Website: home-depot
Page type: review-order
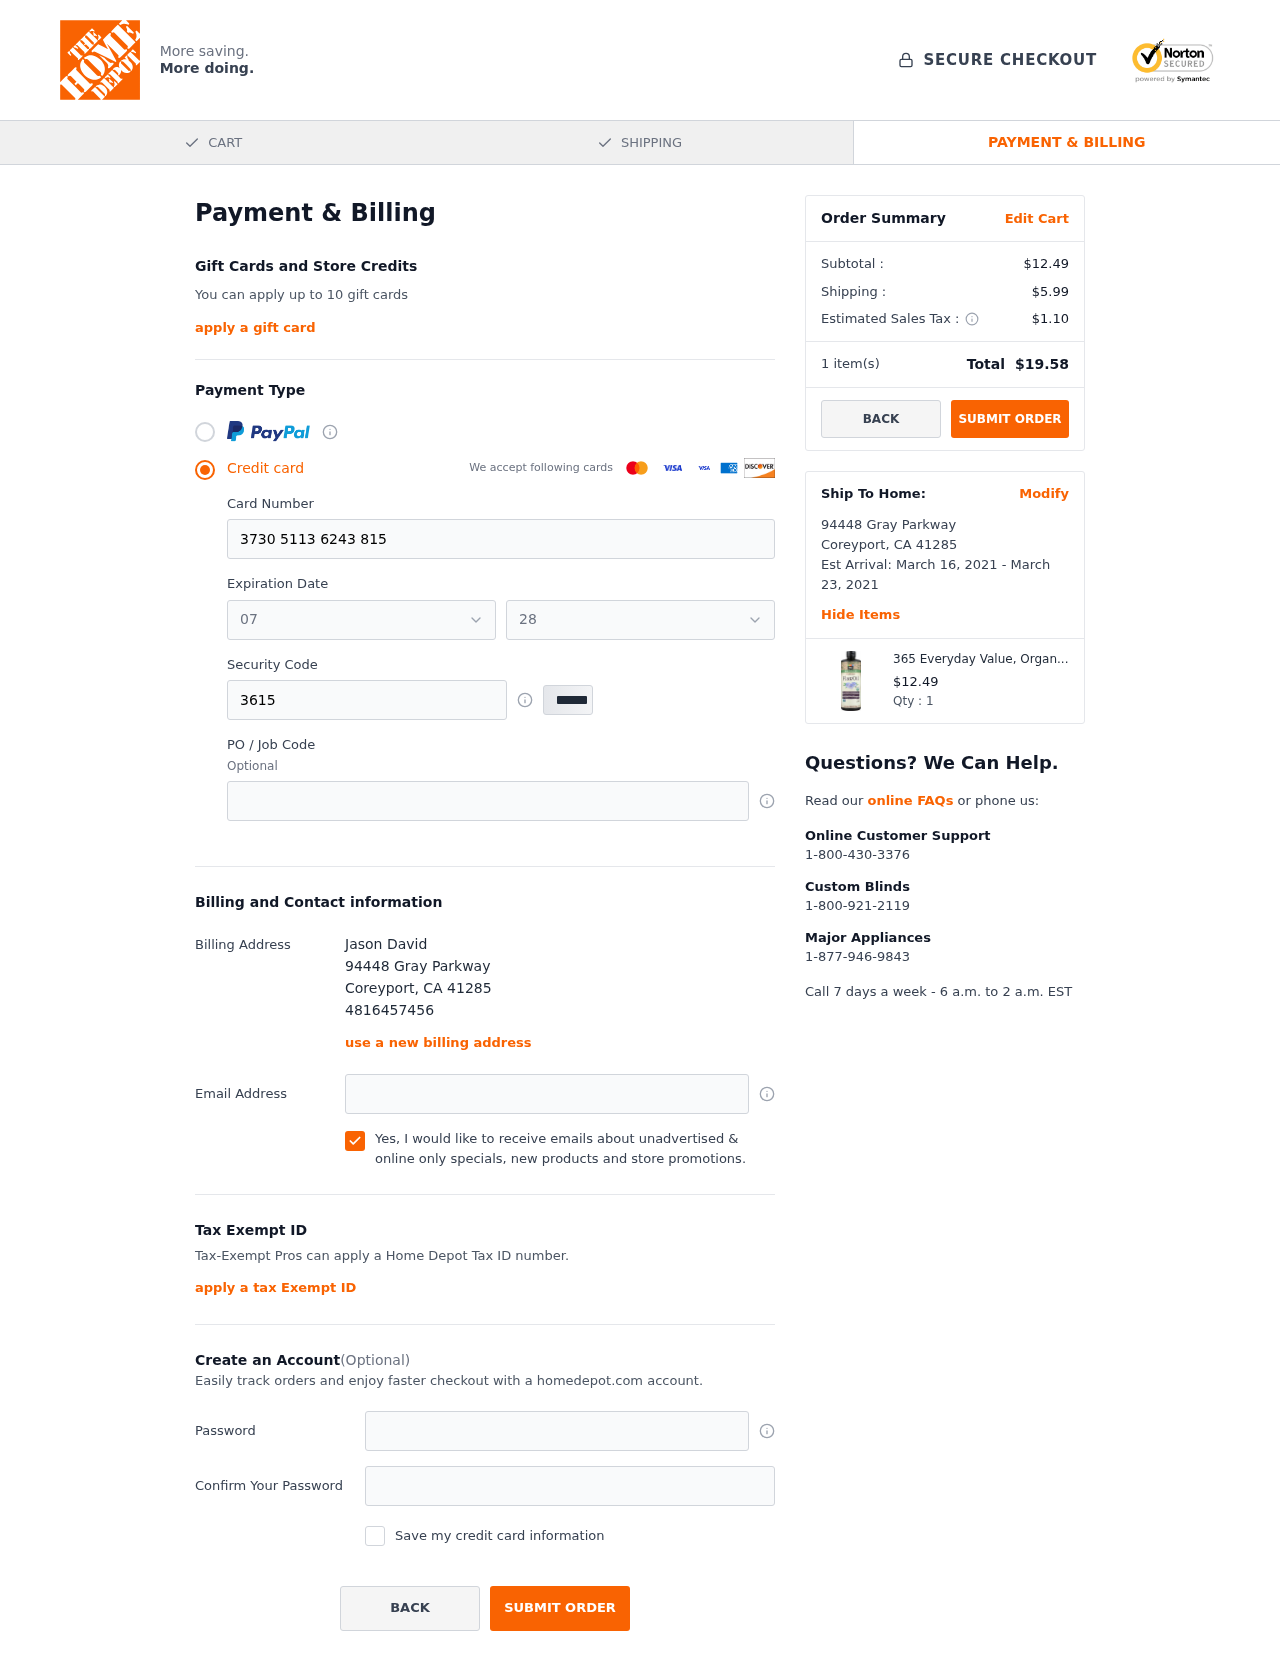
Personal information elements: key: PII_CARD_EXPIRY_MONTH
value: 07
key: PII_CARD_EXPIRY_YEAR
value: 28
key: PII_CITY
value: Coreyport
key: PII_FULLNAME
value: Jason David
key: PII_PHONE
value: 4816457456
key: PII_POSTCODE
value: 41285
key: PII_STATE_ABBR
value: CA
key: PII_STREET
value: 94448 Gray Parkway
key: PII_CARD_NUMBER
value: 3730 5113 6243 815
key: PII_CARD_CVV
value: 3615
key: PII_EMAIL
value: jasondavid@yahoo.com
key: PII_POSTCODE_FULL
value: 41285
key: PII_POSTCODE_NUMERIC
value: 41285
Product elements: key: PRODUCT1_NAME
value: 365 Everyday Value, Organic Filtered Flax Oil, 24 fl oz
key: PRODUCT1_PRICE
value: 12.49
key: PRODUCT1_QUANTITY
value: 1
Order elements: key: ORDER_SUBTOTAL
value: $12.49
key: ORDER_SHIPPING_COST
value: $5.99
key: ORDER_TAX
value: $1.10
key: ORDER_NUM_ITEMS
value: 1
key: ORDER_TOTAL
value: $19.58
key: ORDER_SHIPPING_DATE
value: March 16, 2021
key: ORDER_DELIVERY_DATE
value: March 23, 2021